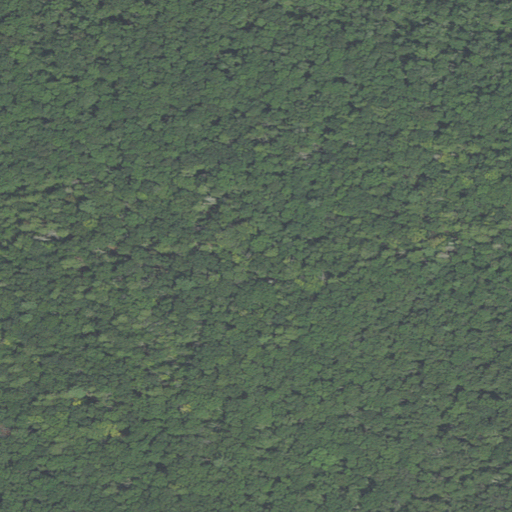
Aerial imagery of island in Massachusetts named Hemlock Island containing woody wetlands and mixed forest